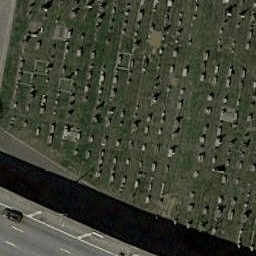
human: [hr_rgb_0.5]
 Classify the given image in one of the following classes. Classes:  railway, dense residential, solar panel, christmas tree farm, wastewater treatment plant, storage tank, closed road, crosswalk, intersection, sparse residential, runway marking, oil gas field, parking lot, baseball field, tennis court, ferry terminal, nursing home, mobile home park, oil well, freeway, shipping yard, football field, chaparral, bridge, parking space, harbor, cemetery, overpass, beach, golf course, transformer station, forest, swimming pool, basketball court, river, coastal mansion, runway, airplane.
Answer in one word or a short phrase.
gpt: cemetery